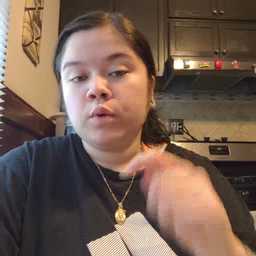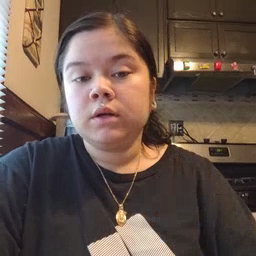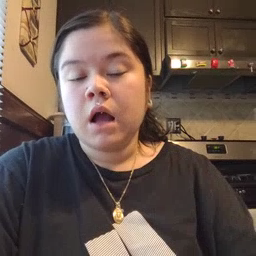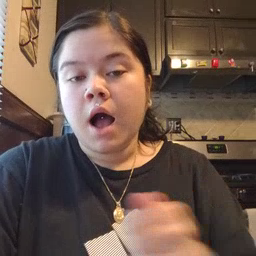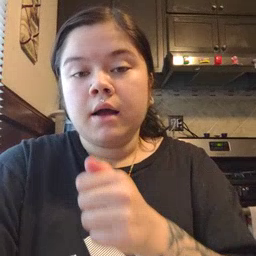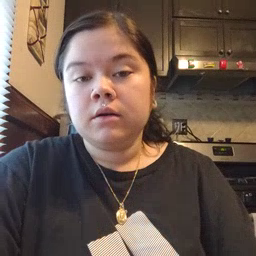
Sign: hide